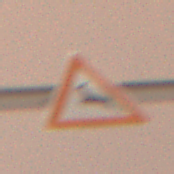
Verkehrszeichen: WildwechselRechts
Umgebung: Outdoor, Urban
Tageszeit: Night
Wetter: Overcast
Licht: Artificial
Jahreszeit: Winter
Kontrast: MediumContrast